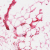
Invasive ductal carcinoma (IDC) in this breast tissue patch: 0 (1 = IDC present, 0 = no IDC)